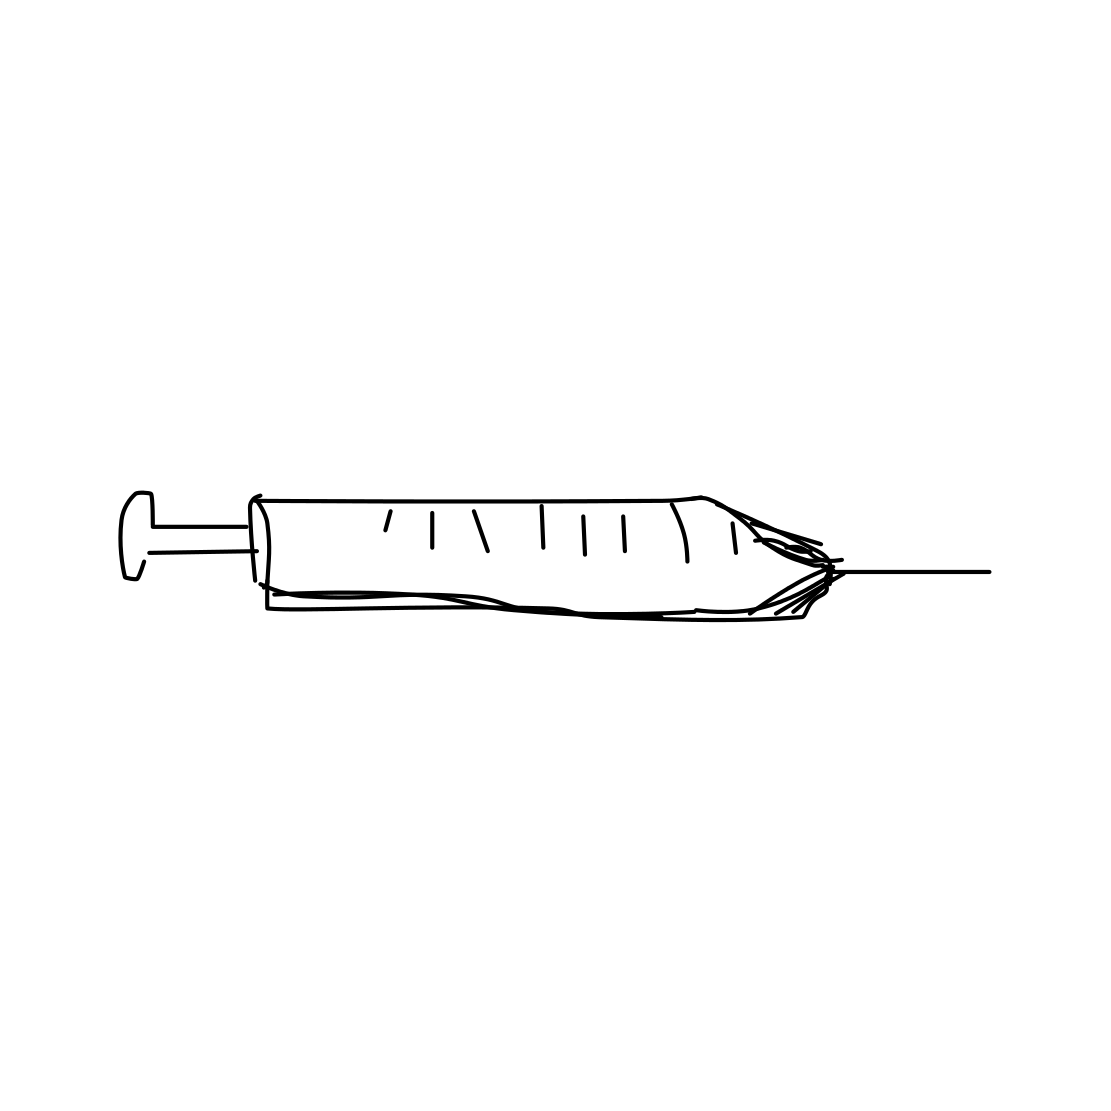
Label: syringe